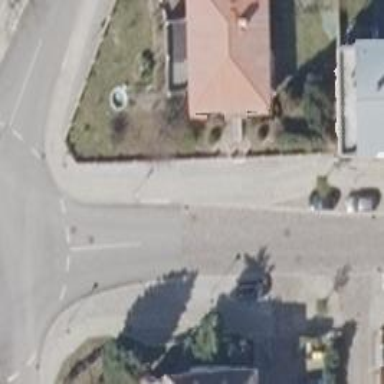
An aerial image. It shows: Residential road with sidewalks on both sides.